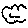
Label: cloud